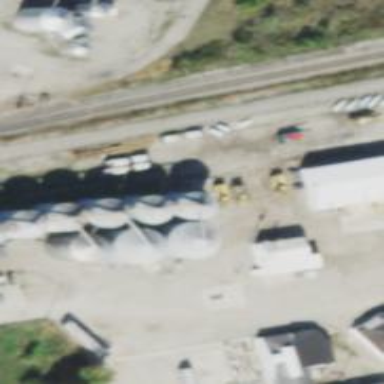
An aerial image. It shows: Silo.